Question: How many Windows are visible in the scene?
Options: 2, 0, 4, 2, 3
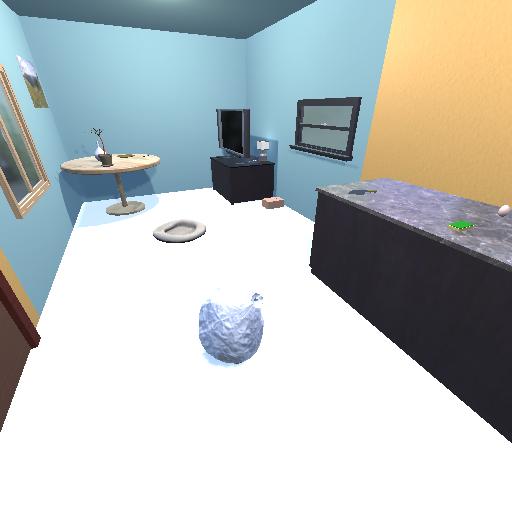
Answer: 2